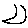
Label: moon